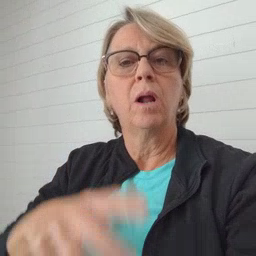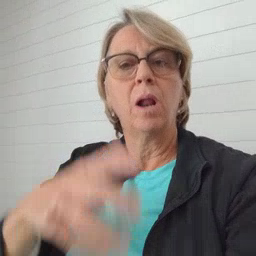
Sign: for